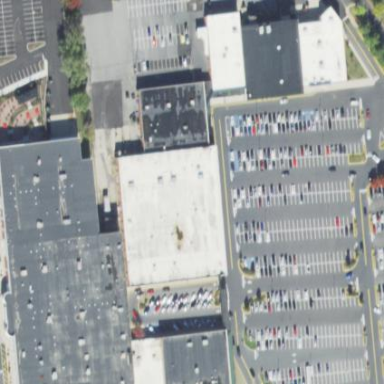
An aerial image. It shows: Commercial building.